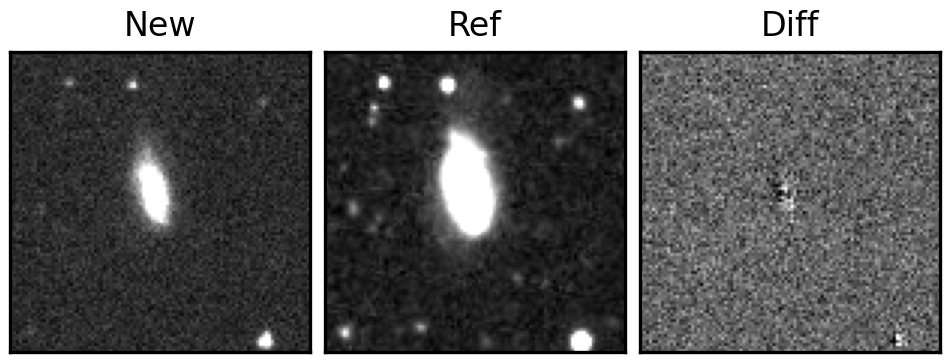
Label: real